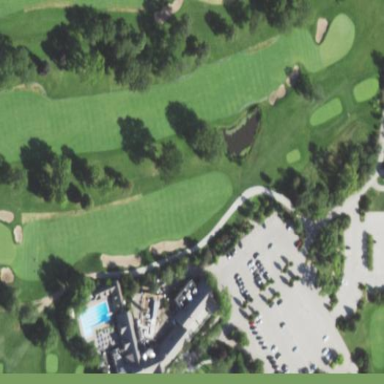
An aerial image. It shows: Well-maintained grassy area known as fairway on golf course.